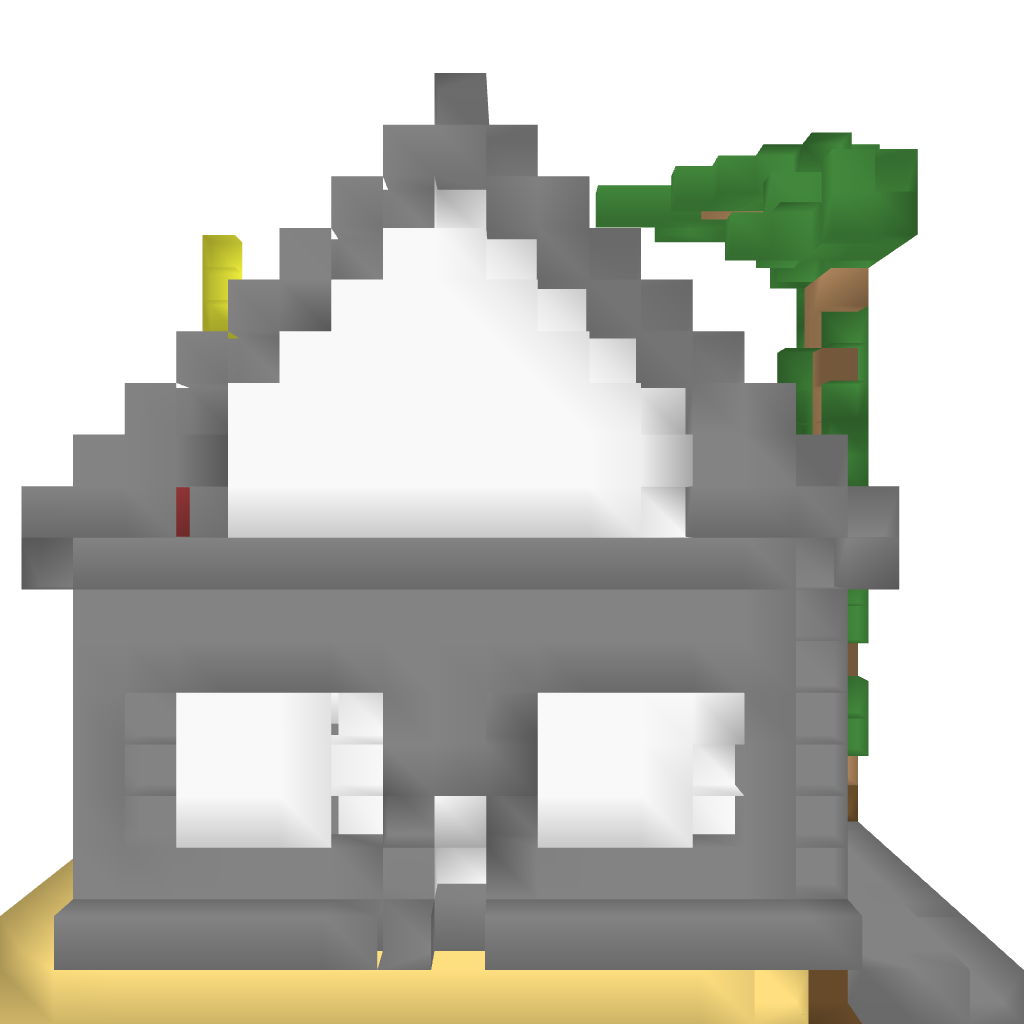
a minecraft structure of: Home Fires bad low quality